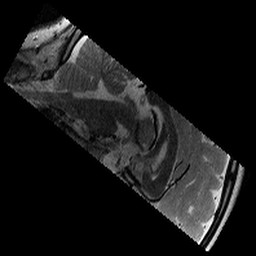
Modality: T2w
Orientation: sagittal
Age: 11
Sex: male
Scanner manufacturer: siemens
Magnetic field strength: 3 T
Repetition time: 9.23 s
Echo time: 0.067 s